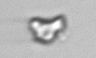
Label: detritus_transparent